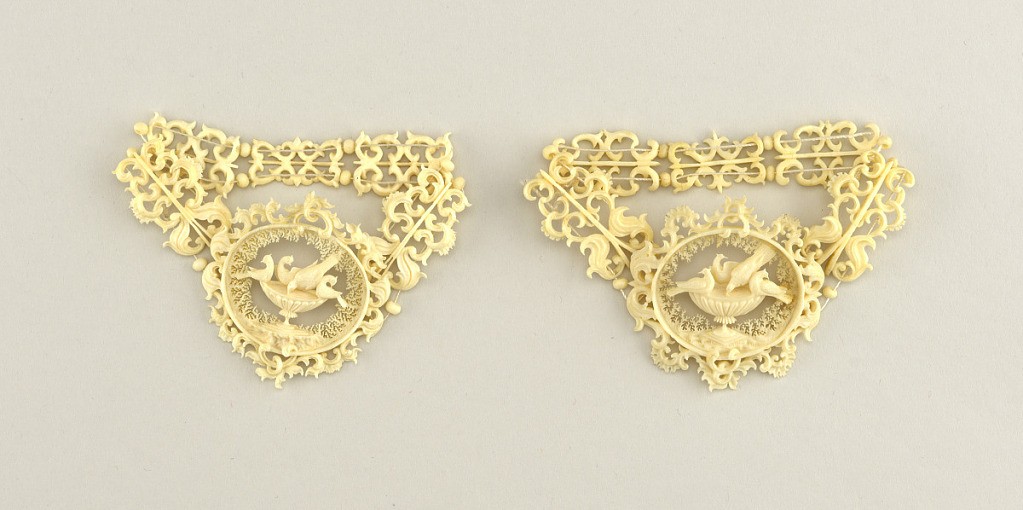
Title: Bracelet
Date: ca. 1850
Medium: Ivory, silk thread
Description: Bracelet made of six plates; five show conventional scroll design, the sixth is a flattened oval and shows a large urn with four birds on it within a scroll border. Plates are strung together by silk threads.